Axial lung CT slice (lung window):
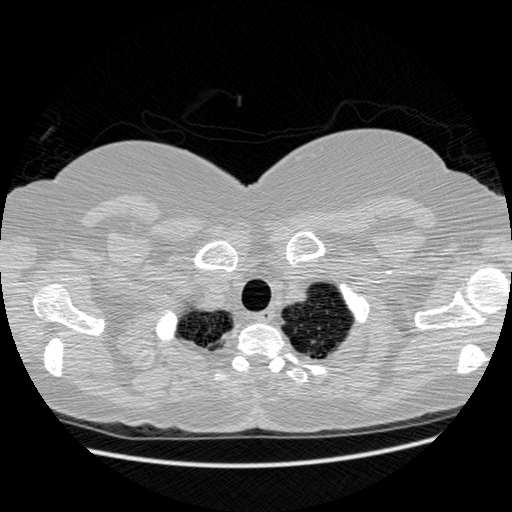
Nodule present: no